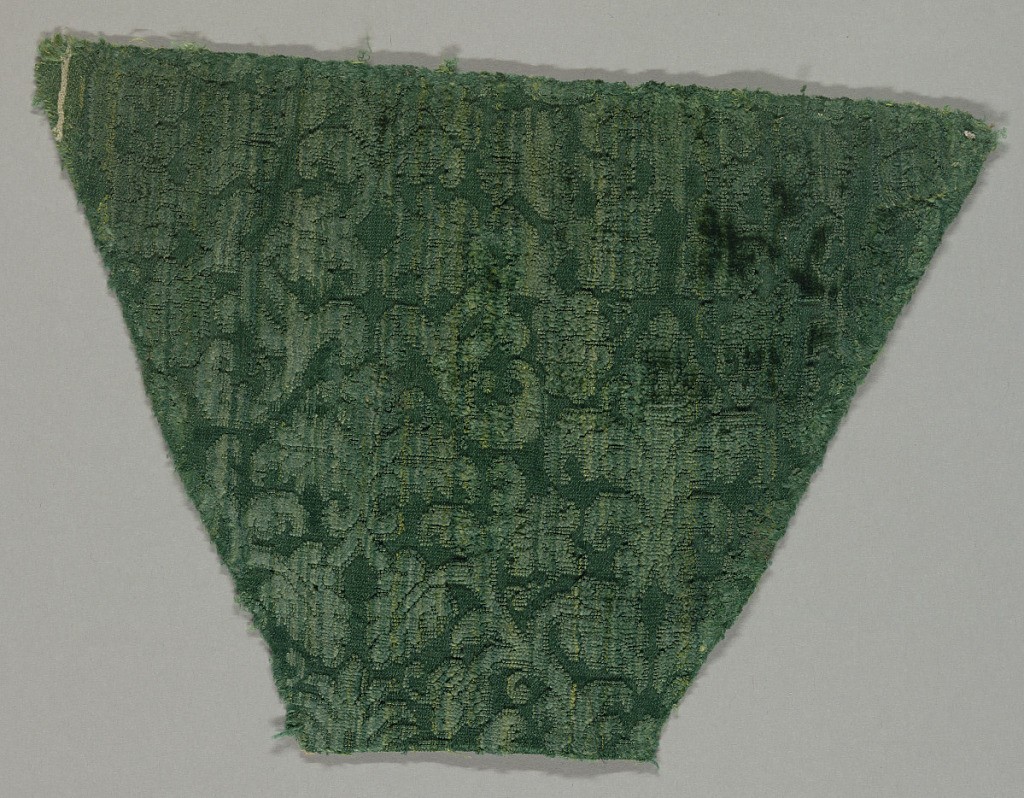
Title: Fragment
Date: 16th–17th century
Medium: silk Technique: cut supplementary warp pile (velvet) in a satin foundation
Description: Wedge-shaped fragment (stole end?) of dark green cut velvet in a design of palmettes and leafy sprigs.